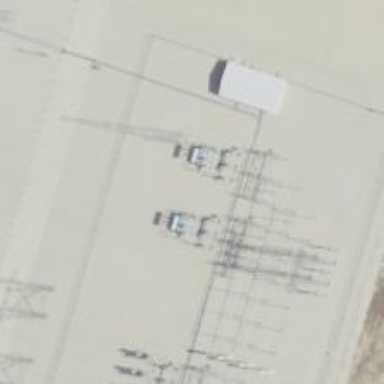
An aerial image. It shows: Switch used for power control.